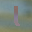
Label: 1